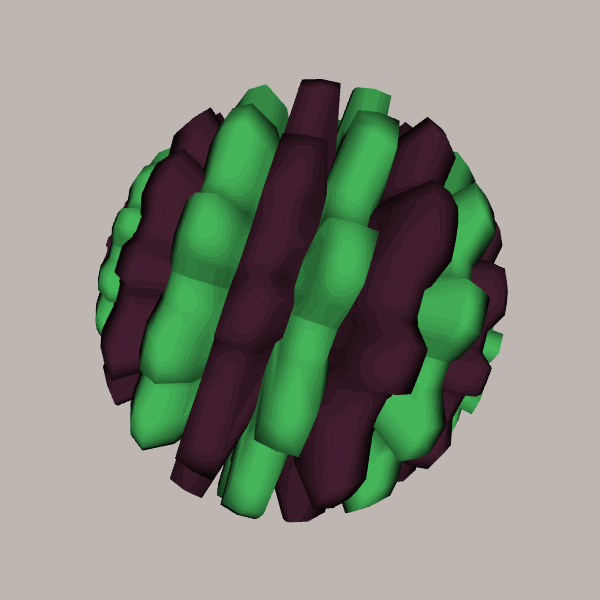
Background: light